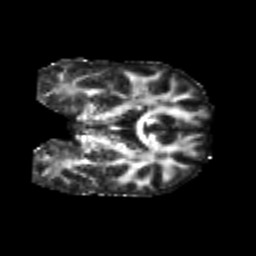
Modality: FA
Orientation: coronal
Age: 24
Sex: male
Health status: healthy
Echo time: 0.074 s